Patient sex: M
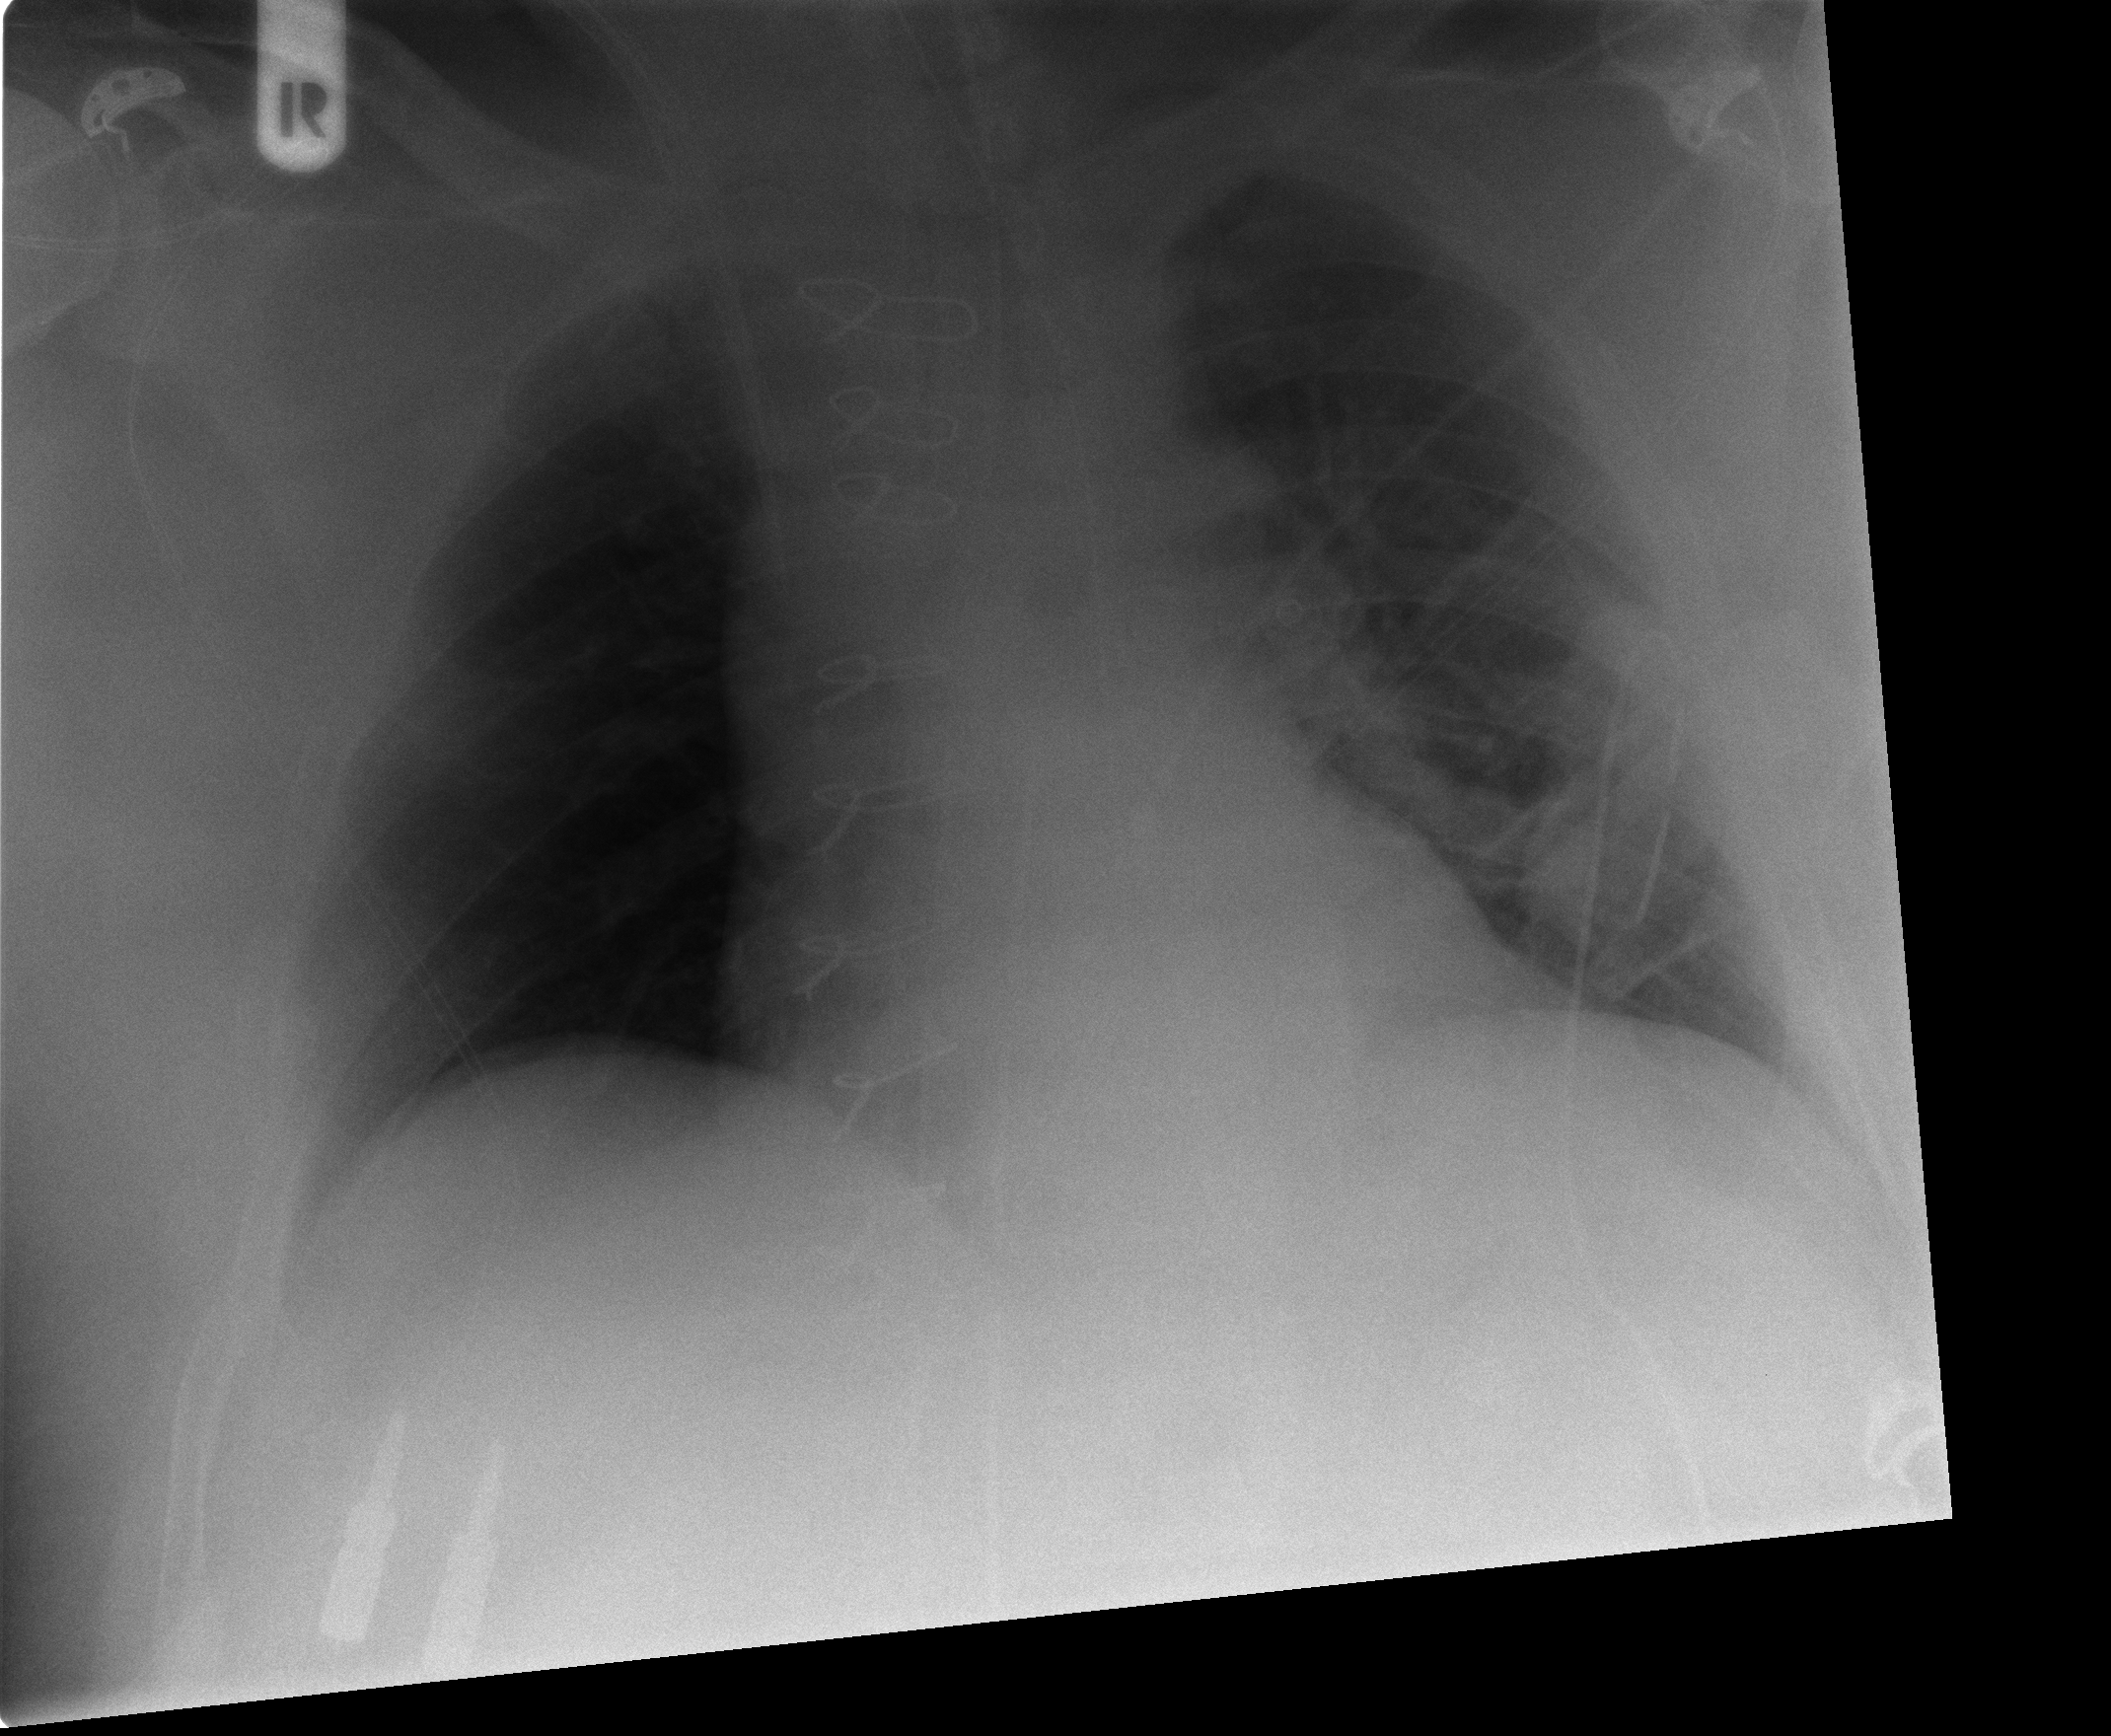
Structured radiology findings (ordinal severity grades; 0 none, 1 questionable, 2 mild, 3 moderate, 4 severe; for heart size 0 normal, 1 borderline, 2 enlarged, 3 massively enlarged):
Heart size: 1
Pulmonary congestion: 2
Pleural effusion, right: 0
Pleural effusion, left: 0
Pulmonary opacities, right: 0
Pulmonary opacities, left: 0
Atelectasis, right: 0
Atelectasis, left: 0